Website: home-depot
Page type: account-dashboard
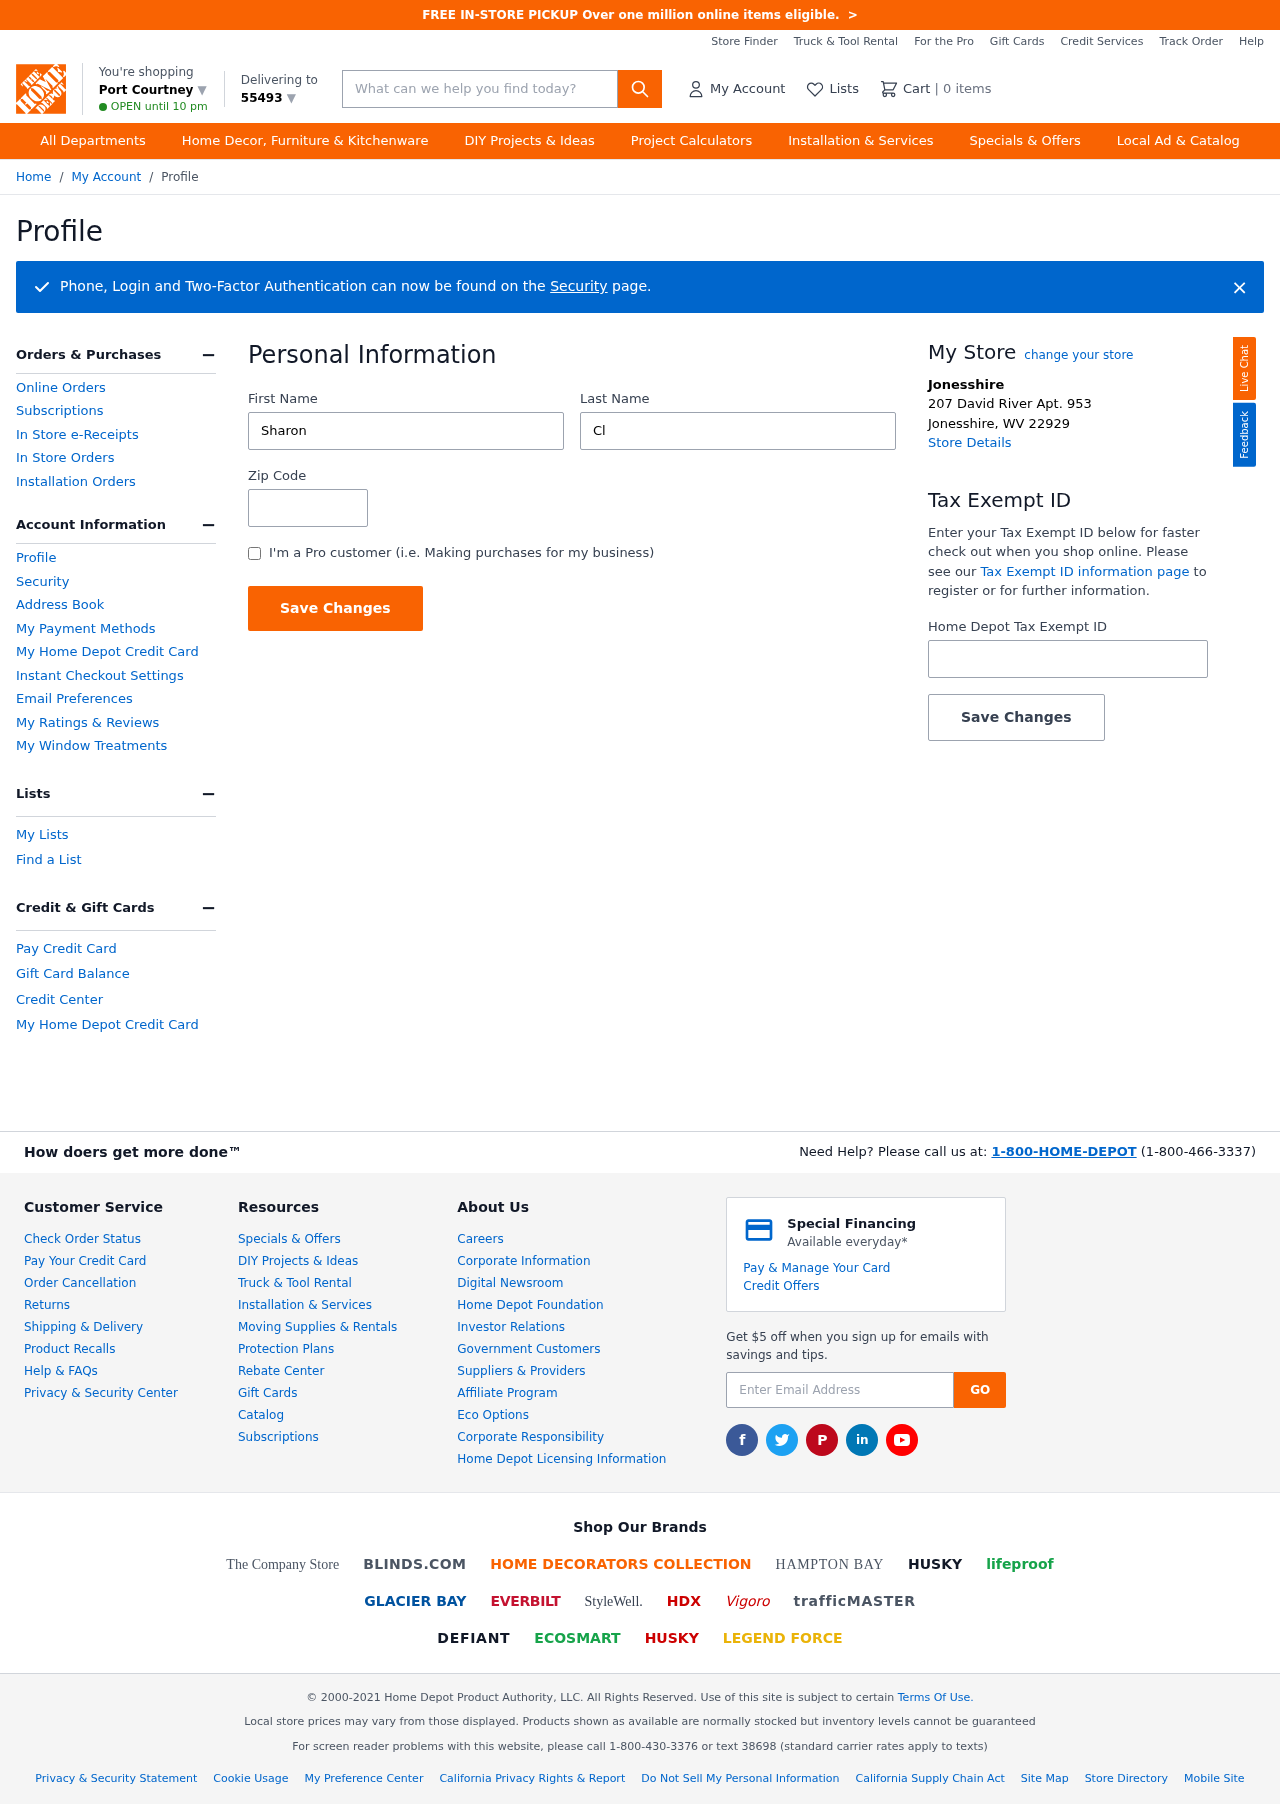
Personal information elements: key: PII_CITY
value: Port Courtney ▼
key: PII_FIRSTNAME
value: Sharon
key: PII_LASTNAME
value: Clark
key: PII_LOCATION1_CITY
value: Jonesshire
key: PII_LOCATION1_CITY_STATE_ZIP
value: Jonesshire, WV 22929
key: PII_LOCATION1_STREET
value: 207 David River Apt. 953
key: PII_POSTCODE
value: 55493 ▼
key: PII_POSTCODE
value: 55493
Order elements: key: ORDER_NUM_ITEMS
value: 0
Search elements: key: HEADER_SEARCH
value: What can we help you find today?